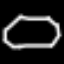
Label: octagon